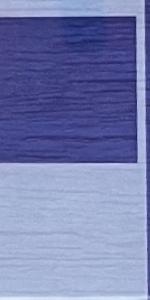
Label: Empty